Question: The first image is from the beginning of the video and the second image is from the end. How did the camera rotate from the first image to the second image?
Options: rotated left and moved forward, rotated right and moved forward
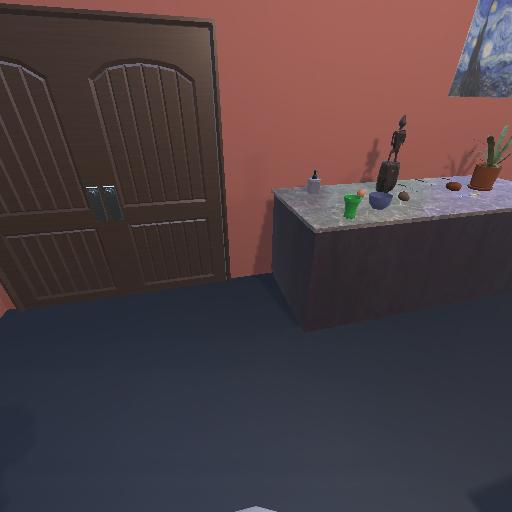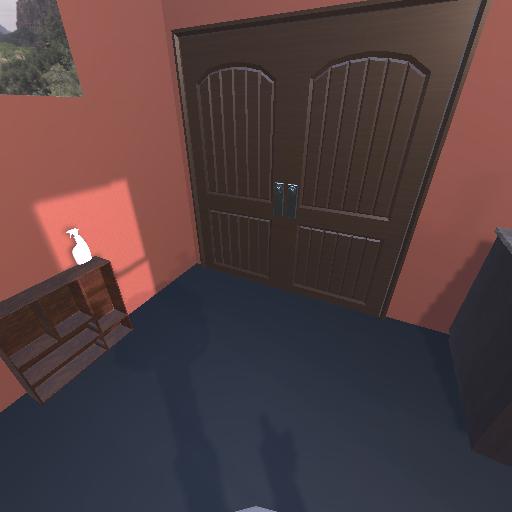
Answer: rotated left and moved forward